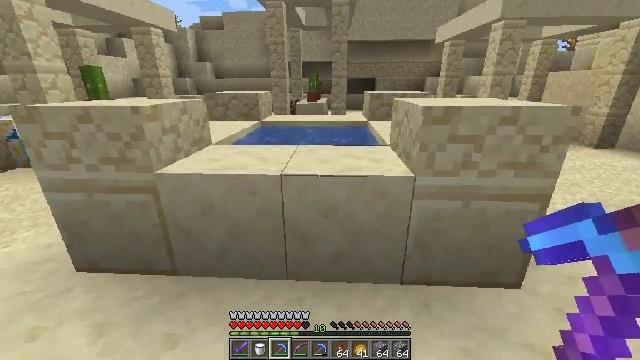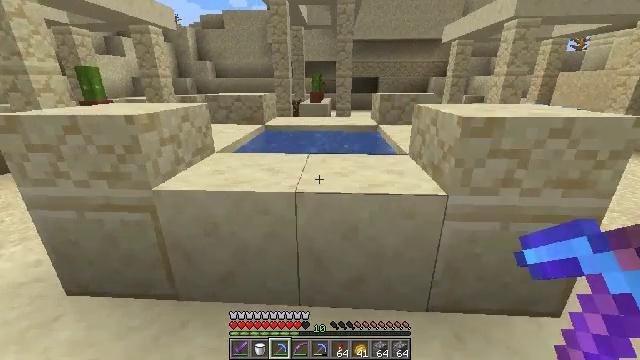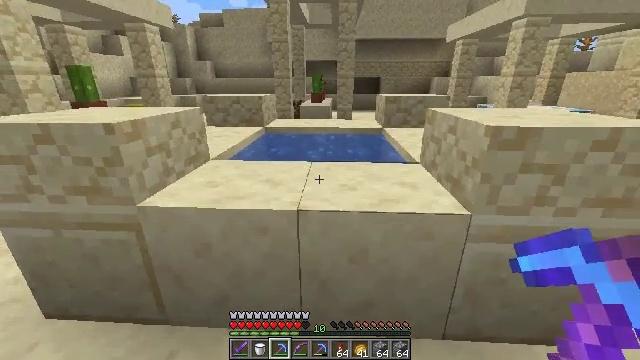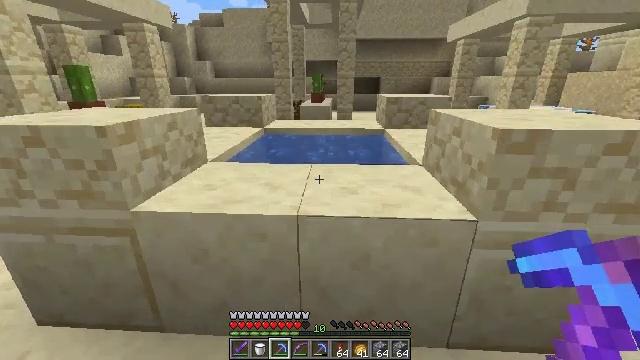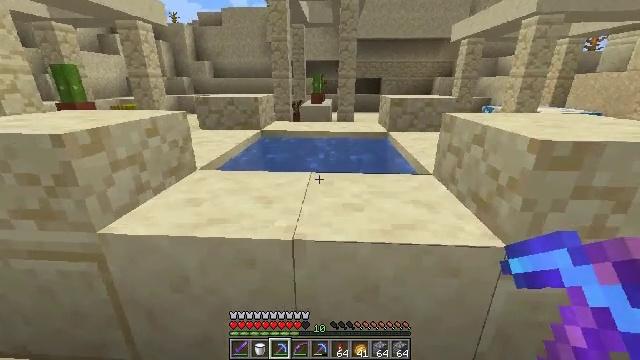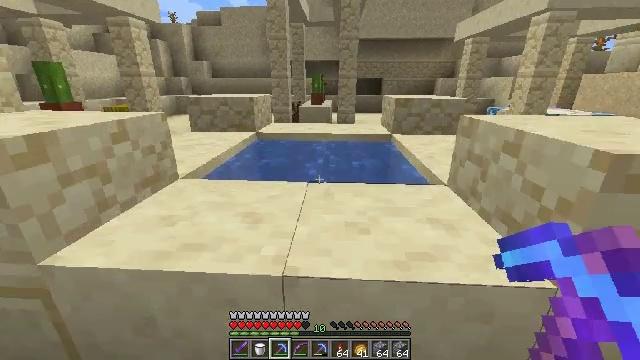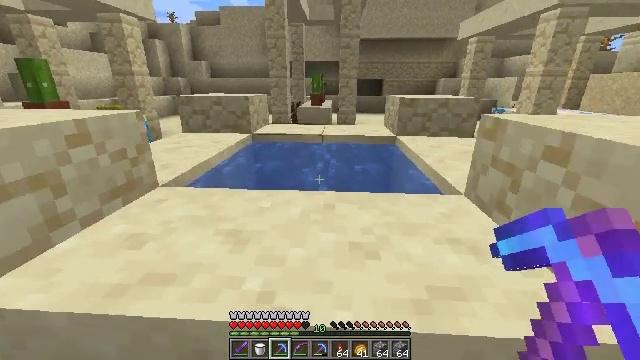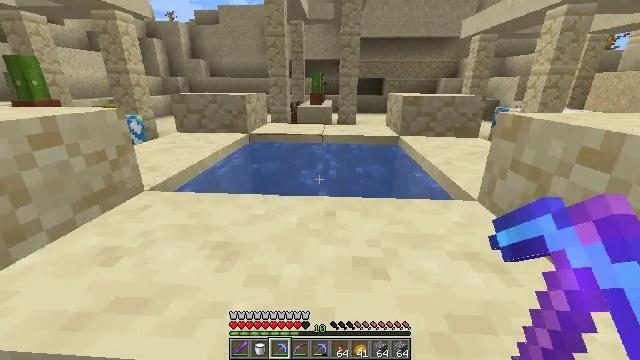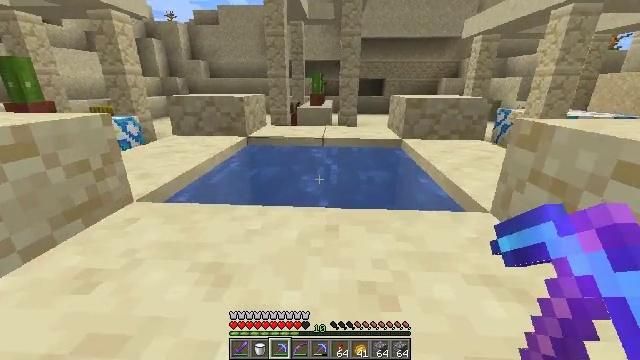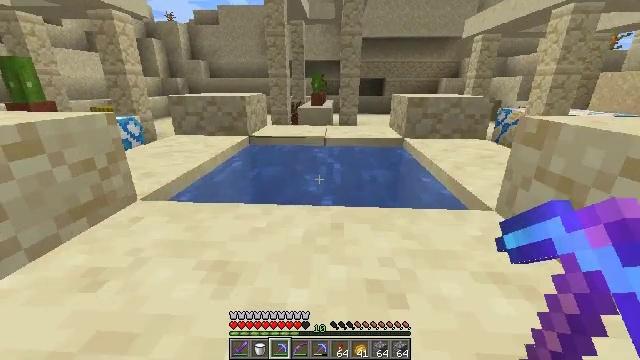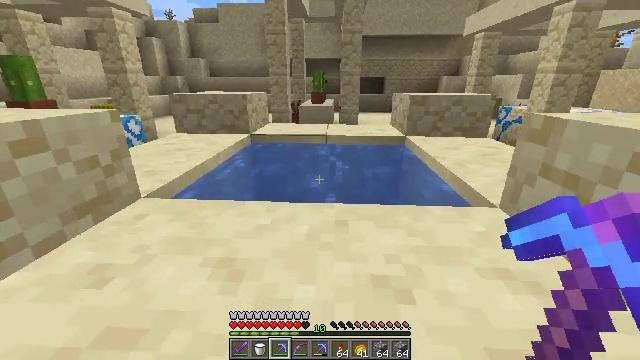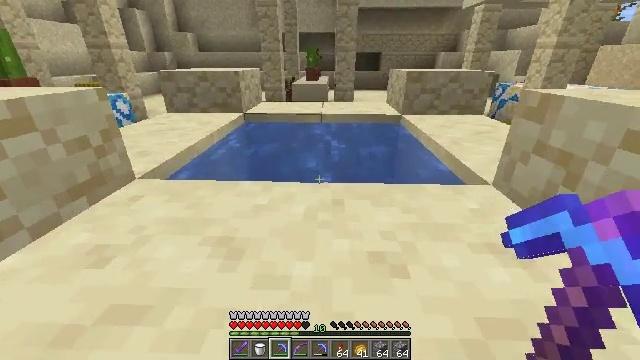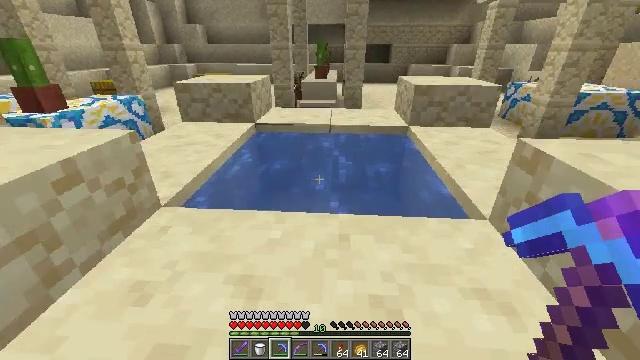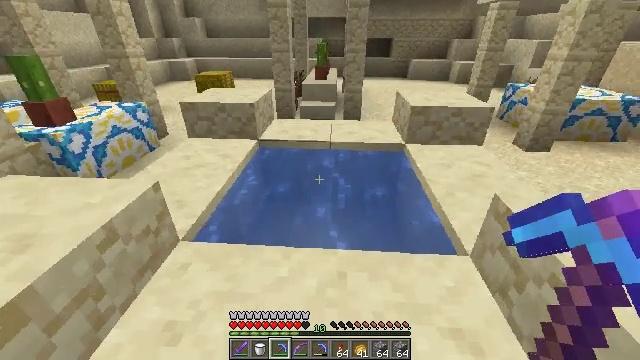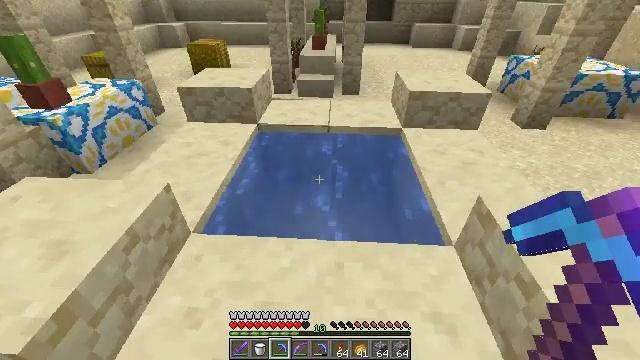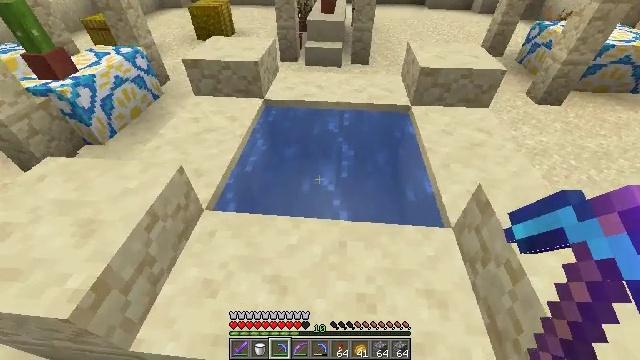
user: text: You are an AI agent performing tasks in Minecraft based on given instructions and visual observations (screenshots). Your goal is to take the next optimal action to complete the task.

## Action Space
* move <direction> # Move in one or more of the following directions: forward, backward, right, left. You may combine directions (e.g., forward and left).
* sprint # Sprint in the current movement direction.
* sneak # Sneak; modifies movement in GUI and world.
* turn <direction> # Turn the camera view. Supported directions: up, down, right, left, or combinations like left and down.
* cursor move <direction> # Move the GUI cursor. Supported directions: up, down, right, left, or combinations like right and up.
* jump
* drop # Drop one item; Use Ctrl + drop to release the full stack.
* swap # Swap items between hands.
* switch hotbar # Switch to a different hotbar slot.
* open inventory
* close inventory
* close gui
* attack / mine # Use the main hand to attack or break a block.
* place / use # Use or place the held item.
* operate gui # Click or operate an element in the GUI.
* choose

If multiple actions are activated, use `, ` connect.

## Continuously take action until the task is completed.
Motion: motion action
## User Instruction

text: Gather hay blocks from the farm.
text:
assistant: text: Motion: move forward
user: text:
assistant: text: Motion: move forward
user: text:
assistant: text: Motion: move forward
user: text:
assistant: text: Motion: move forward
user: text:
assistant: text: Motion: move forward
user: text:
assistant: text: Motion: move forward
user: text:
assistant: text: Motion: move forward
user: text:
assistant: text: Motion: no_op
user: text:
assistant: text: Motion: no_op
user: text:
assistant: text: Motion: no_op
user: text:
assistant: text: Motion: move forward, turn right and down
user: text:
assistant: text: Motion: move forward, turn left and down, jump
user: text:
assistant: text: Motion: move forward, turn down, jump
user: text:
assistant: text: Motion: move forward, turn down, jump
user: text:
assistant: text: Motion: move forward, turn left and down, jump
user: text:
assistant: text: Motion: move forward, turn left and down, jump
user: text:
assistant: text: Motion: move forward, jump
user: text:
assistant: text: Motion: move forward
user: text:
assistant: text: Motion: no_op
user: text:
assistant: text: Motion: turn down
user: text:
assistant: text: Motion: turn down
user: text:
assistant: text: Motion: turn down
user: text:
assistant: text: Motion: no_op
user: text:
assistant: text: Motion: no_op
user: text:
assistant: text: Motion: no_op
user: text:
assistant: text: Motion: turn down
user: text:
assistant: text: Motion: turn down
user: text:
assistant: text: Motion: turn down
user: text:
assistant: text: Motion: no_op
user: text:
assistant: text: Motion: no_op